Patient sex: M
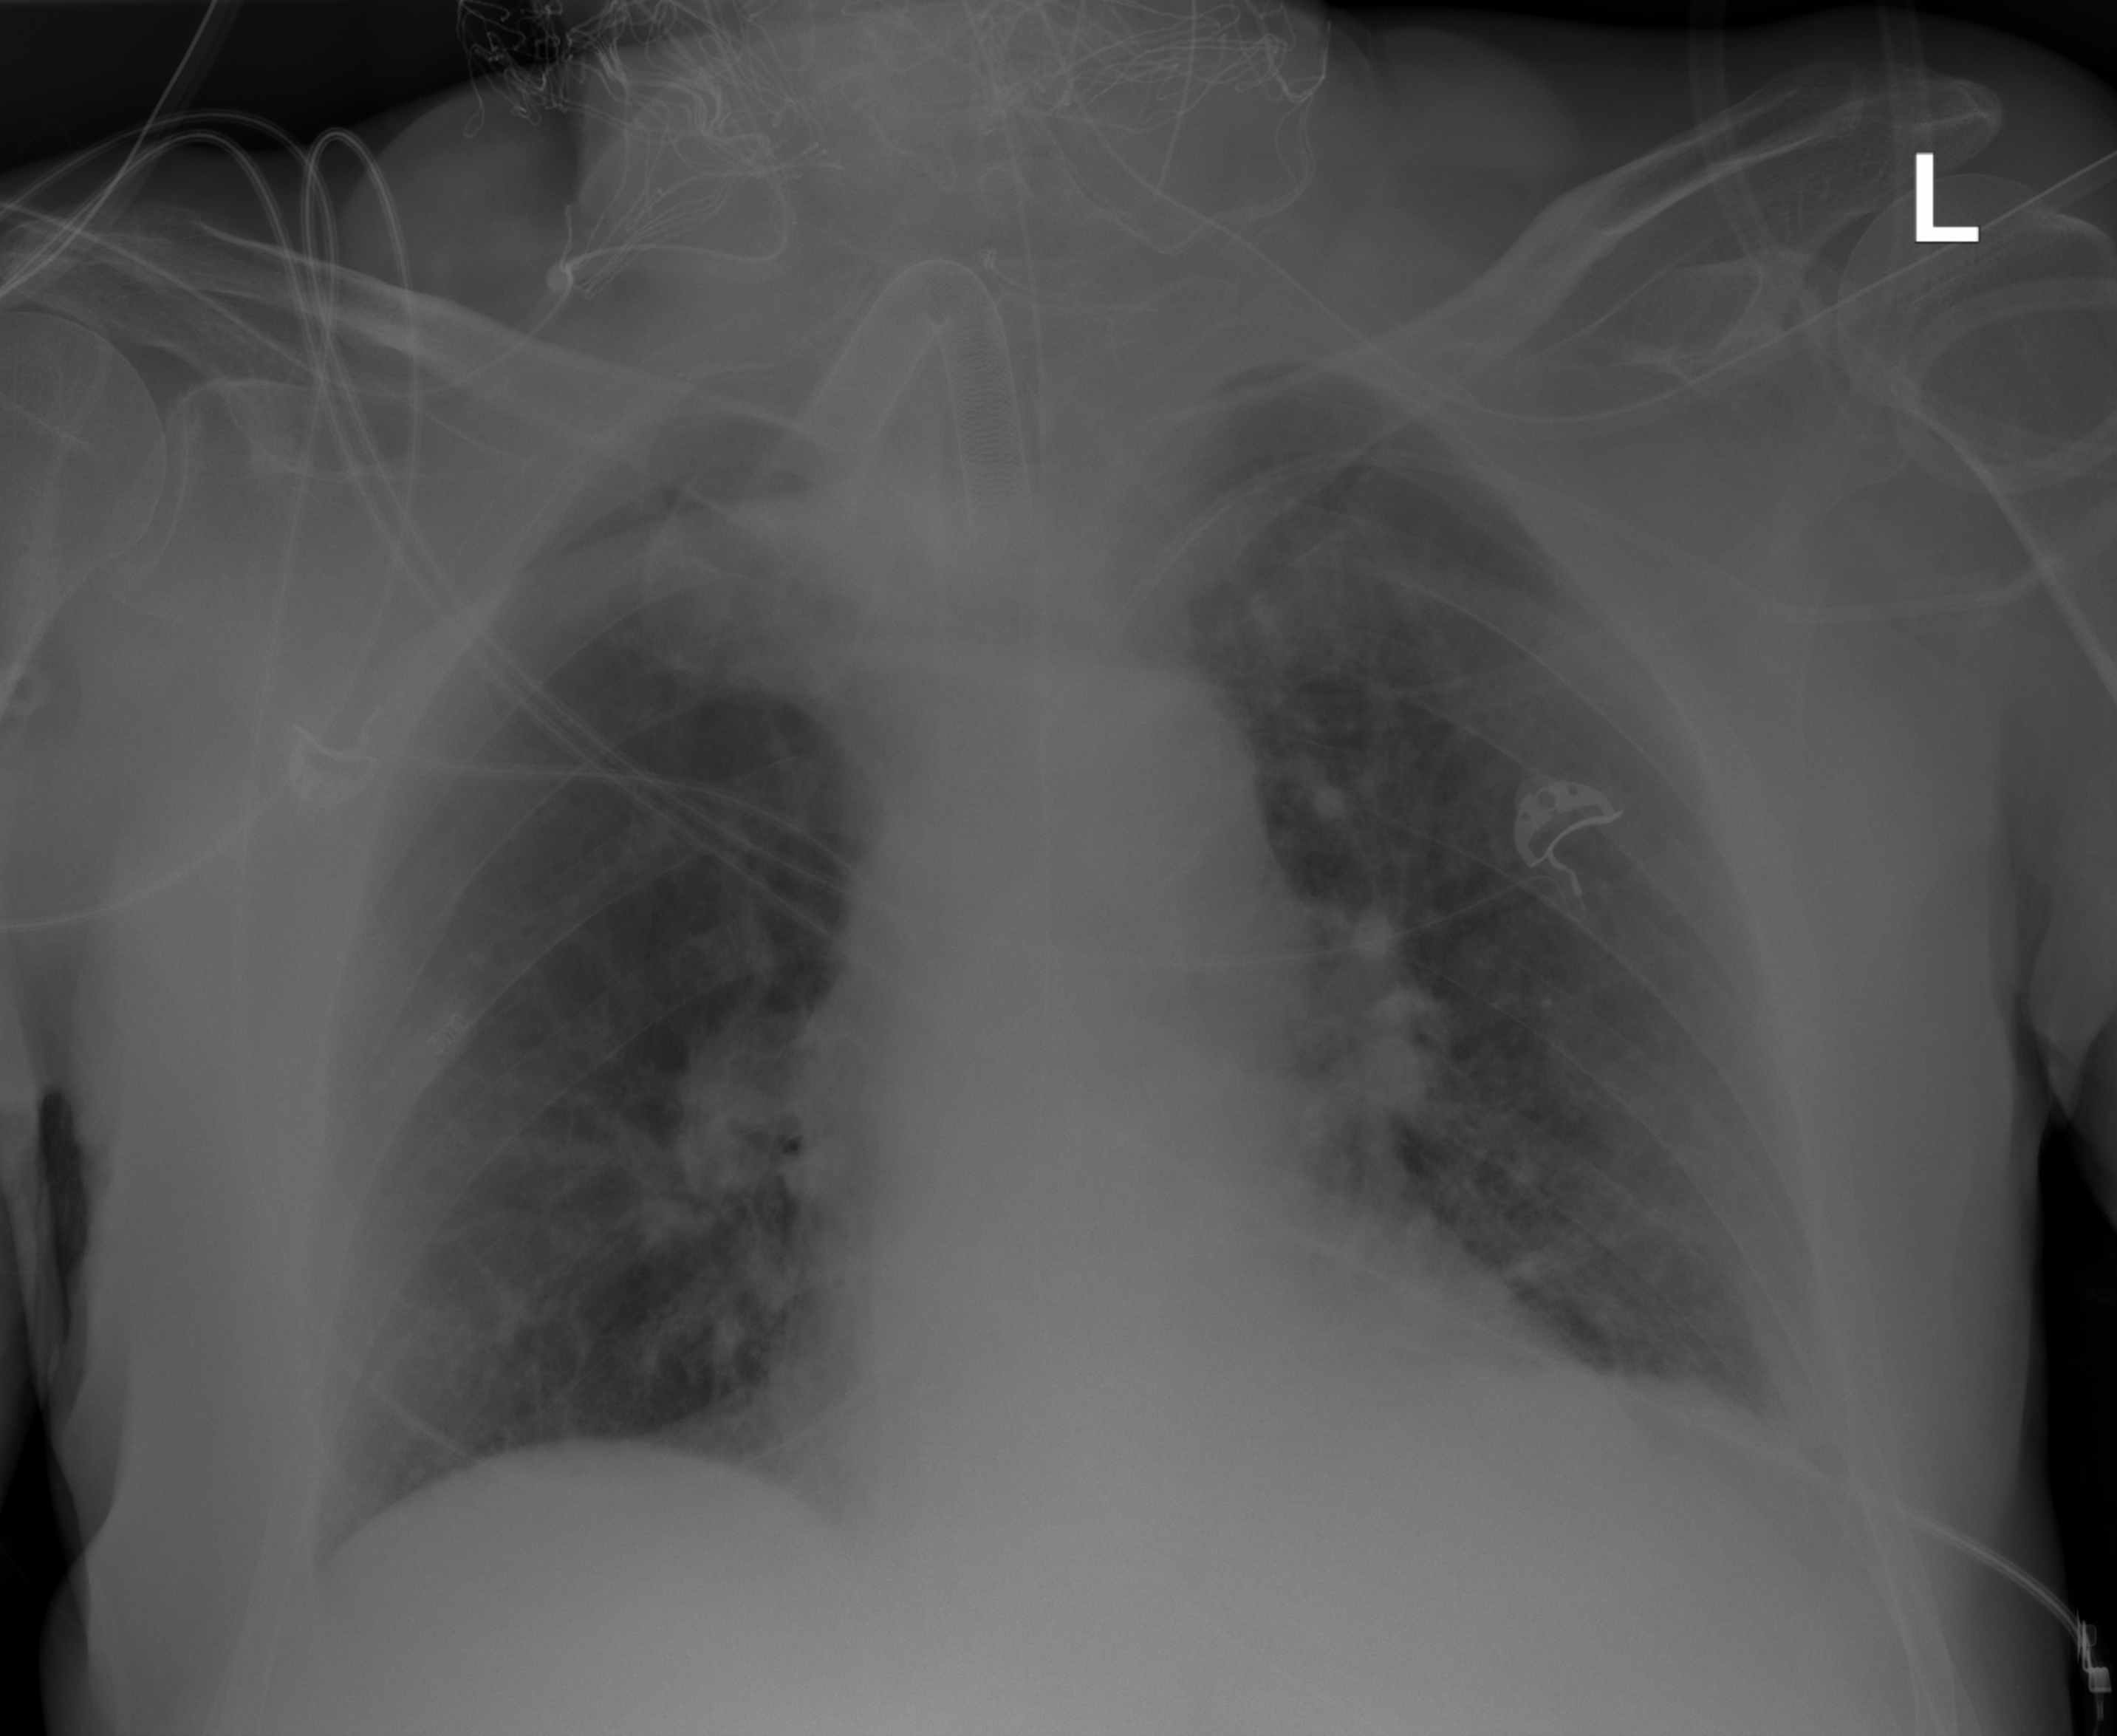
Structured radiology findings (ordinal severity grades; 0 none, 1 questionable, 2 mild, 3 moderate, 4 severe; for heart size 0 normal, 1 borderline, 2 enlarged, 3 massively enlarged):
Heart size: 0
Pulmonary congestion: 0
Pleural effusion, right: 0
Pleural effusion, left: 2
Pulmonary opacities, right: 0
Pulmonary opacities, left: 1
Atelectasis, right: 0
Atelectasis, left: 2